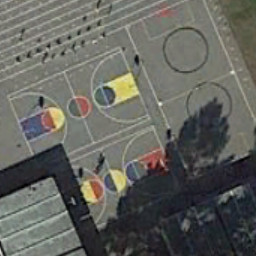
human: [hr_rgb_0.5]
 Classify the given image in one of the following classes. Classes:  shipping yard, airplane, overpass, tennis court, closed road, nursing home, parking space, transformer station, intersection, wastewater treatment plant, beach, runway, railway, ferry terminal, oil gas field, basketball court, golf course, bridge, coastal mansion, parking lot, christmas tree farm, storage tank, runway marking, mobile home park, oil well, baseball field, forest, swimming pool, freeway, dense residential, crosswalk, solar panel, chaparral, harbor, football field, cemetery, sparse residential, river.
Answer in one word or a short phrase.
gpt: basketball court